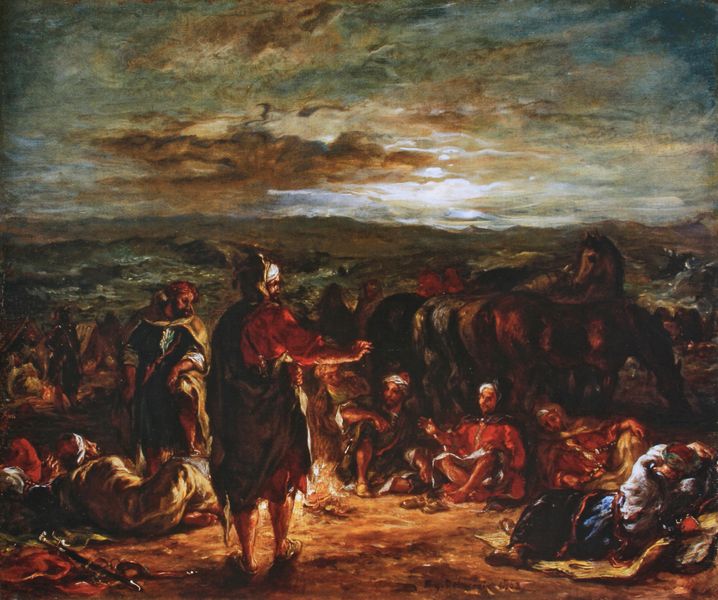
Titel: Arabisches Lager bei Nacht
Künstler: Eugène Delacroix
Standort: Budapest
Institution: Szépmüvészeti Múzeum
Schlagwörter: blau, dunkel, feuer, gemälde, gruppe, hand, himmel, kampf, kopf, kämpfer, mann, wasser, wolken, gelb, grün, landschaft, menschen, ocker, sitzen, abend, braun, geste, hell, licht, männer, nacht, rücken, weiss, rot, tiere, arme, gesicht, stehen, öl, dämmerung, flach, boden, gewänder, personen, pferd, pferde, reiter, beine, liegen, rede, berge, farben, sonnenuntergang, rast, schlacht, stürmisch, soldaten, ansprache, abendstimmung, antike, orient, orientalisch, rückenfigur, schwert, waffen, soldat, mäntel, helm, anführer, feldzug, römer, maul, krieger, feldherr, heerführer, turban, hirten, zuhörer, zelt, zelte, lager, kamel, osmanen, lagerfeuer, nachtlager, menchen, legion, feldlager, legionäre, erzähler, kriegslager, baumlos, himmel abend, dunkelsitzen